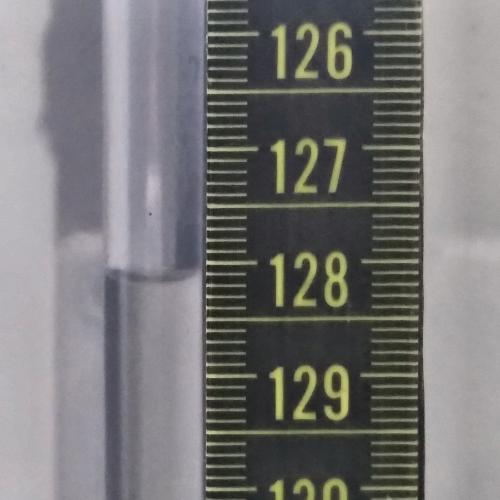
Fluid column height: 128.1 cm